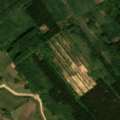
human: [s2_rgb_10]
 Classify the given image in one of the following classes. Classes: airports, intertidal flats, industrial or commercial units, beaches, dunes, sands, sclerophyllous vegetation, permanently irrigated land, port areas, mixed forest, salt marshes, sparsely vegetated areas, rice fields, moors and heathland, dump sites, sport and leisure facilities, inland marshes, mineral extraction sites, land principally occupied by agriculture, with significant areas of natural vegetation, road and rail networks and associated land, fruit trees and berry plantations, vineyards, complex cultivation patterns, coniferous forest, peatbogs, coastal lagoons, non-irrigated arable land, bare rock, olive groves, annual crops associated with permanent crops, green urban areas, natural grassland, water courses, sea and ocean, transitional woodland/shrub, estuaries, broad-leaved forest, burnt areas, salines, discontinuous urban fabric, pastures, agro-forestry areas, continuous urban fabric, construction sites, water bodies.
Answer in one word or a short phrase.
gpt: non-irrigated arable land, fruit trees and berry plantations, pastures, broad-leaved forest, coniferous forest, transitional woodland/shrub